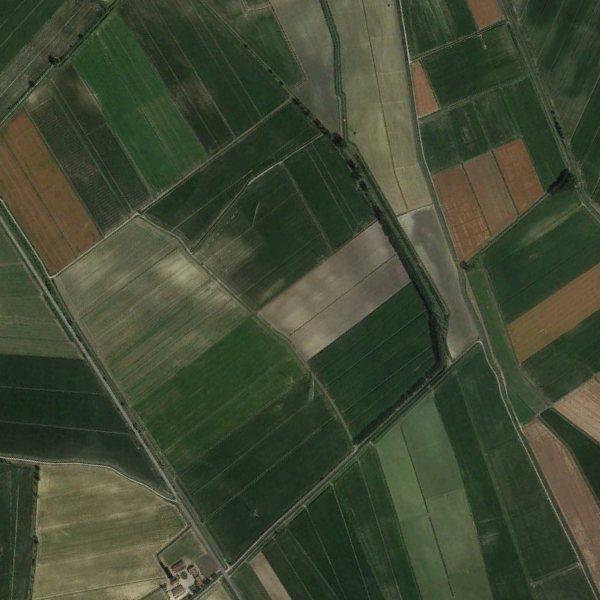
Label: Farmland